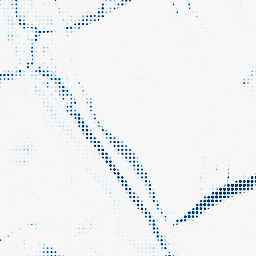
Category: morphological
Decomposition family: morphological_rect
Decomposition parameters: operation: closing
width: 5
height: 20
Upsampling method: sinc_blackman
Upsampling parameters: scale: 8
kernel_size: 4
Upsampling scale: 8